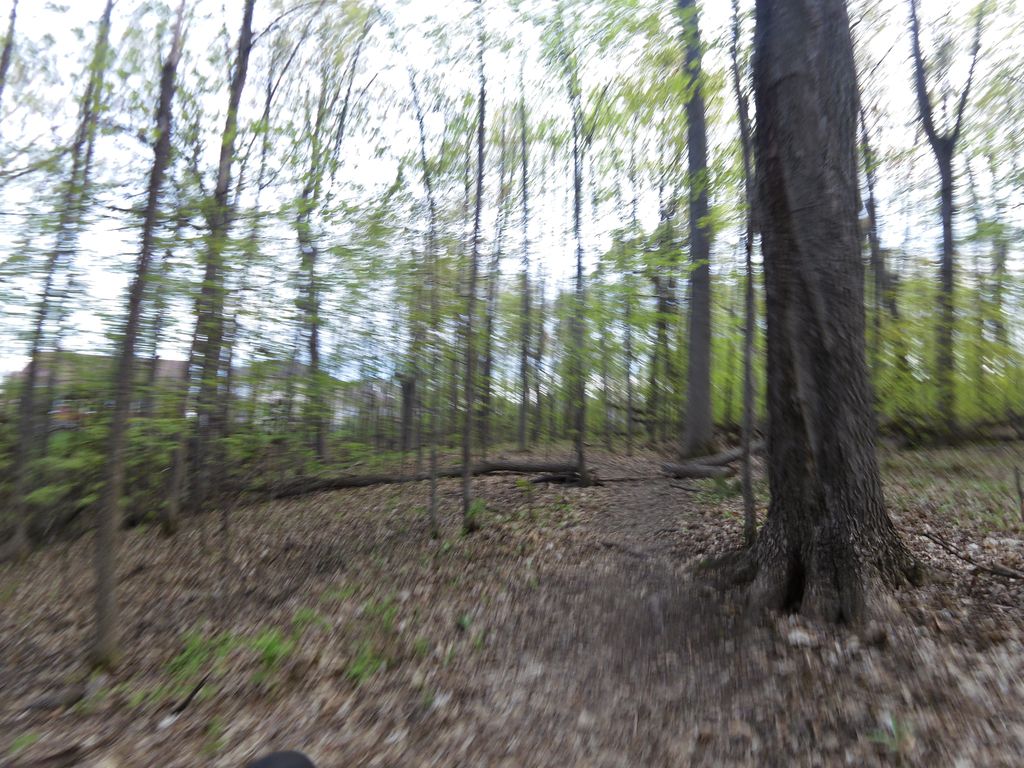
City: ottawa-gatineau